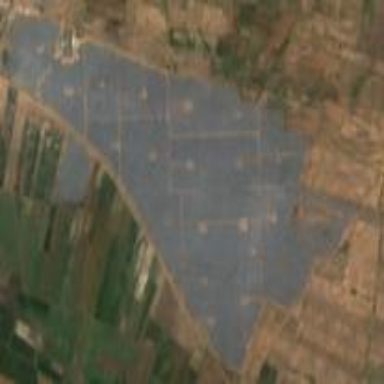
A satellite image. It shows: Wall surrounding solar power plant. The plant uses photovoltaic panels to generate electricity.